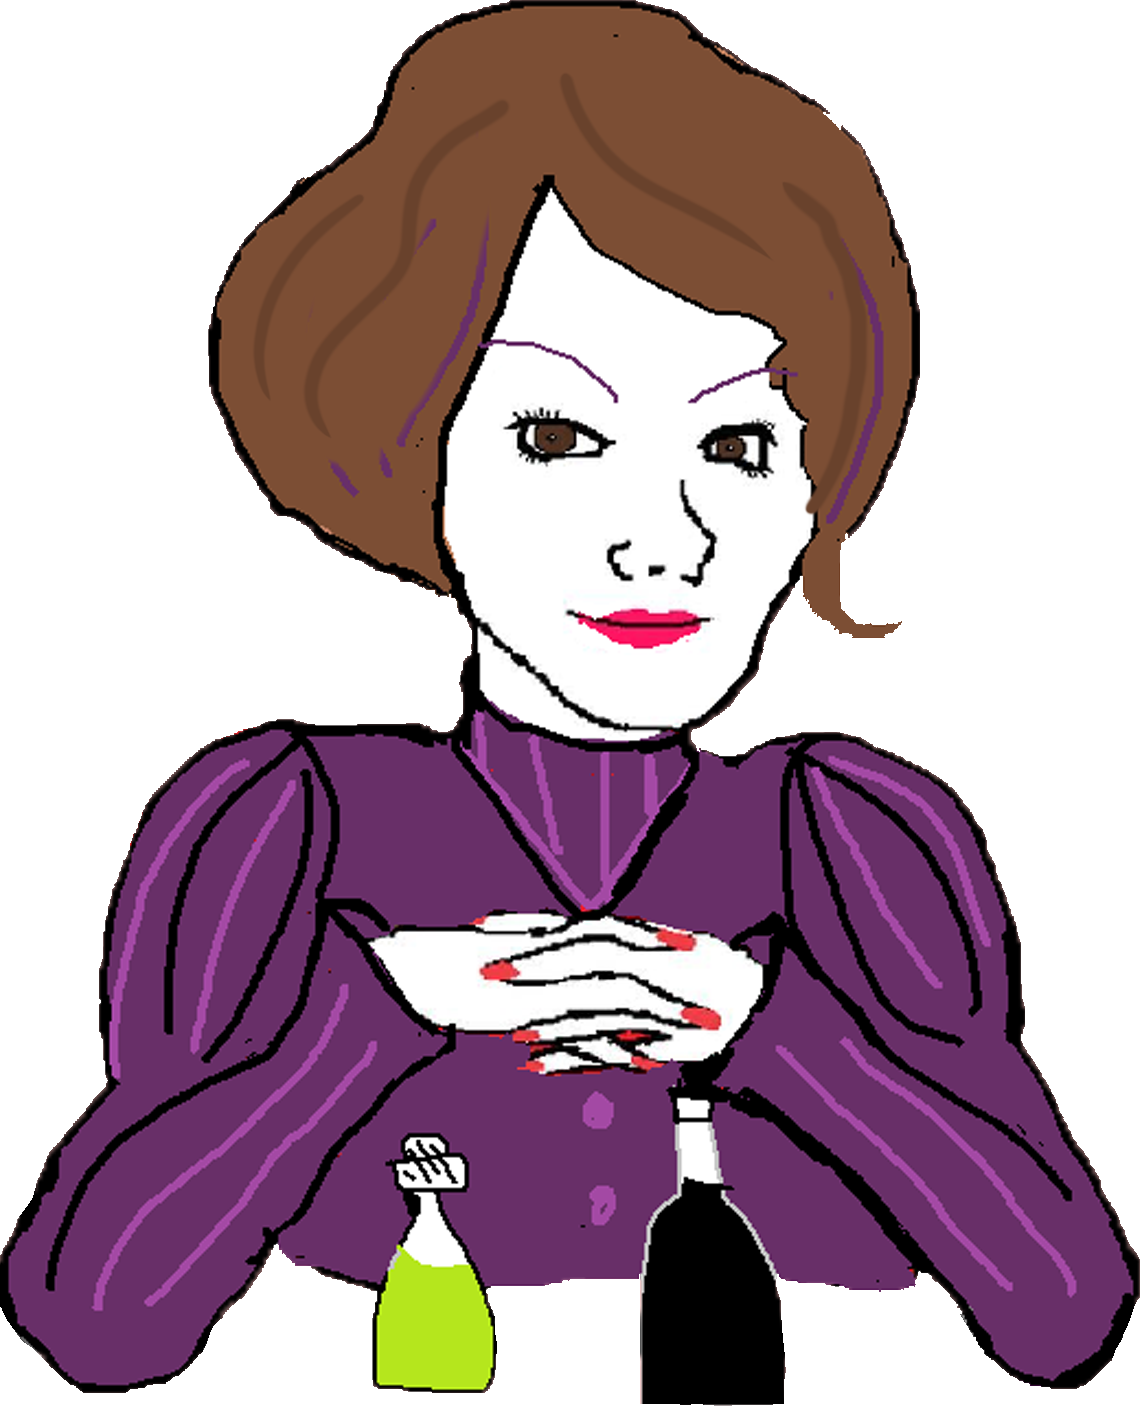
Label: 5_Abusive_Wife